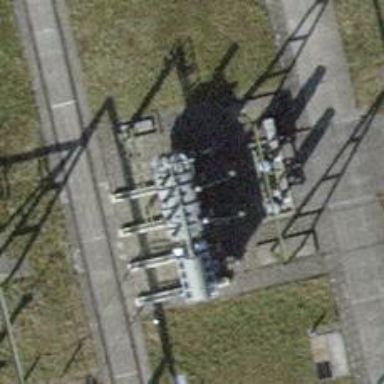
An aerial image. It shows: Transformer.